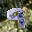
Label: 9